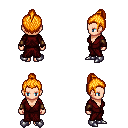
a pixel art fantasy rpg character, female body template, human, light skin, red robe, gold greaves, light blonde short topknot hairstyle, leather bracers, metal boots, four views (front, back, left, right), 2x2 character sprite sheet, small pixel art, hard edges, no anti-aliasing